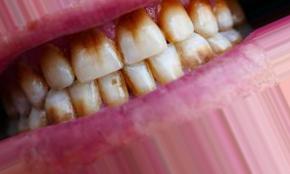
Condition: Tooth Discoloration